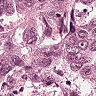
Metastatic tissue present: yes